Interaction volume radius: 10 \u00c5
Interaction volume height: 20 \u00c5
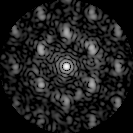
Disorder parameter: 0.5525